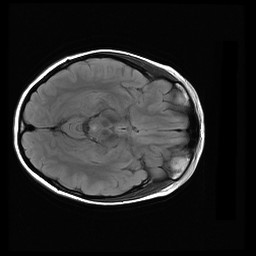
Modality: FLAIR
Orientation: axial
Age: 24
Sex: female
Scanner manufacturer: ge
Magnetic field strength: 3 T
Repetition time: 9 s
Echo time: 0.125 s